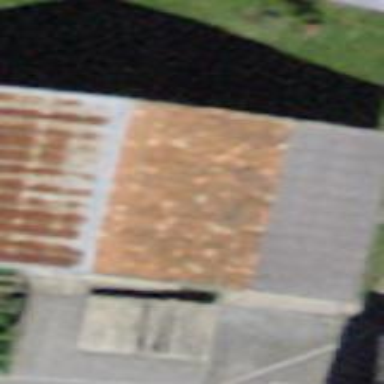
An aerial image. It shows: Shed.